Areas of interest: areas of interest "Transportation stations"
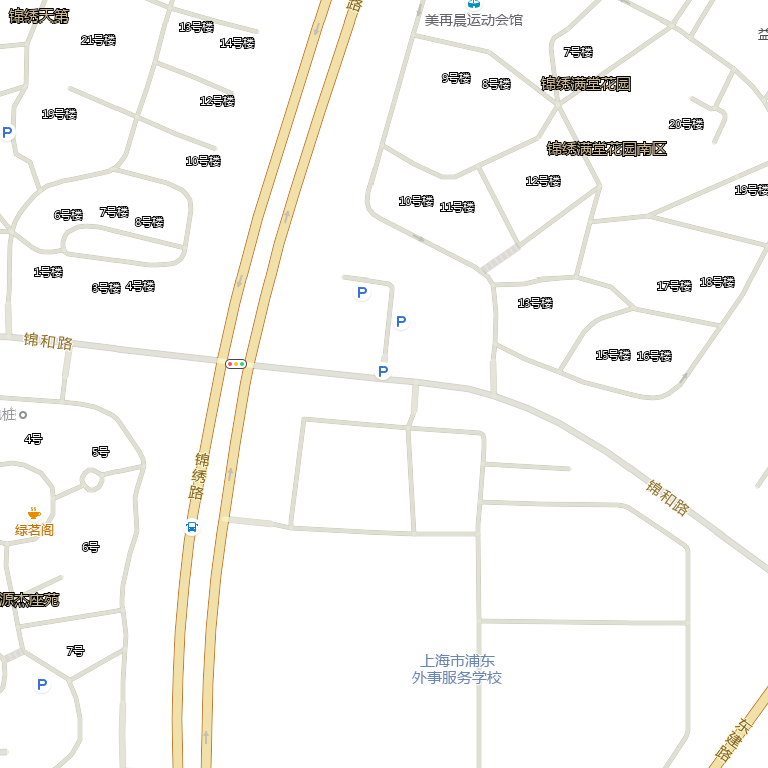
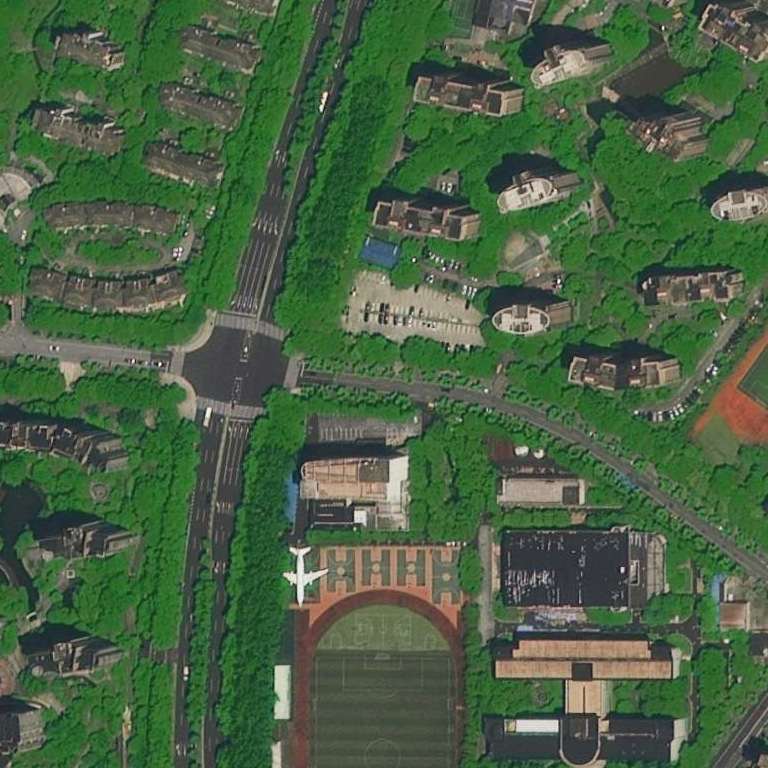